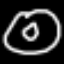
Label: donut